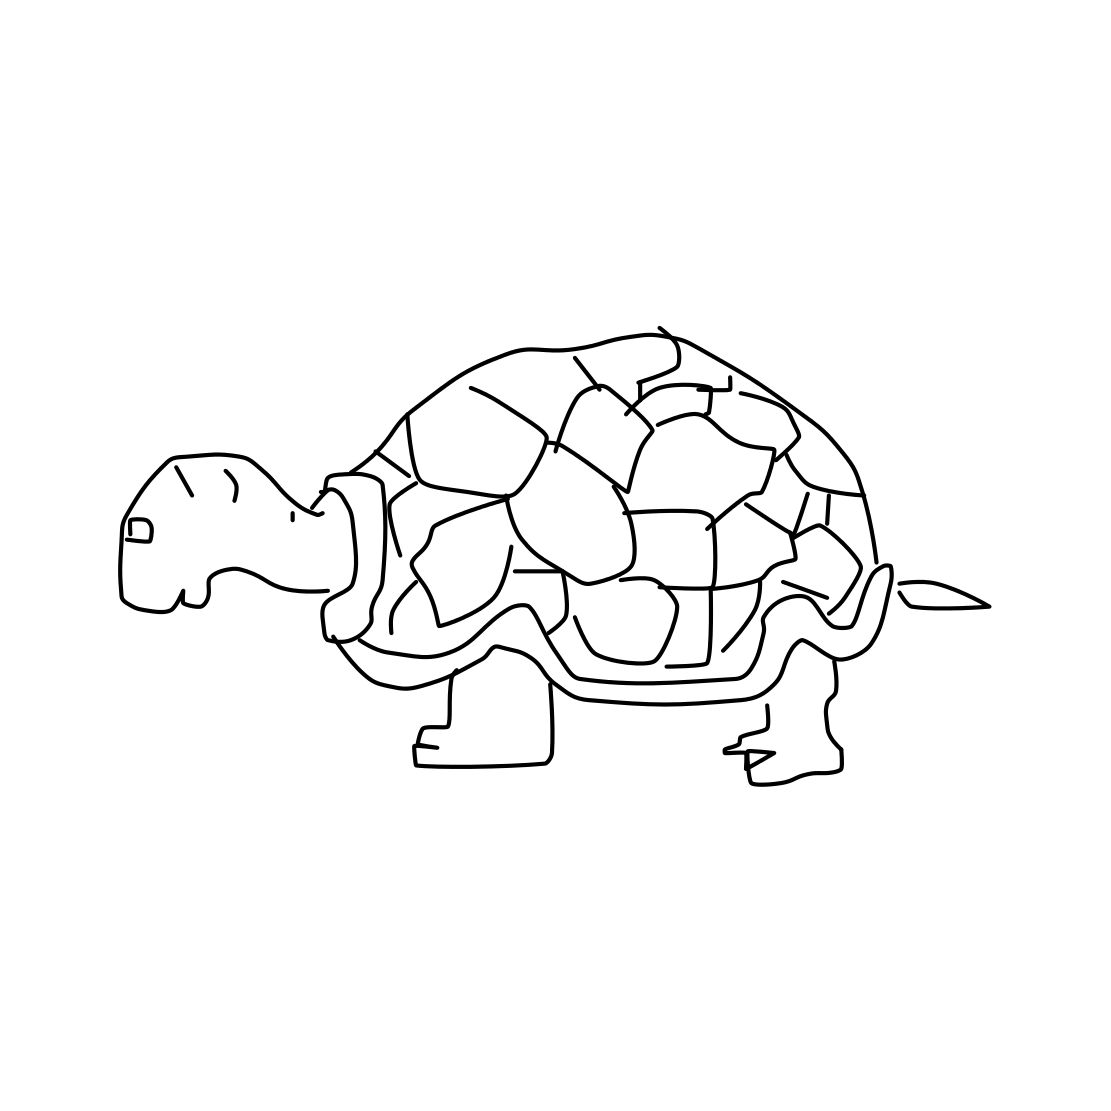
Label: sea turtle